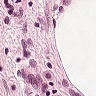
Metastatic tissue present: no